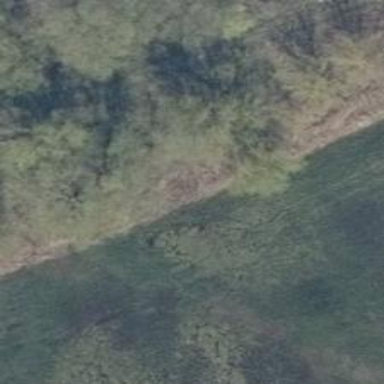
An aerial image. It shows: Row of trees in natural setting.